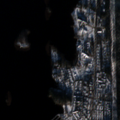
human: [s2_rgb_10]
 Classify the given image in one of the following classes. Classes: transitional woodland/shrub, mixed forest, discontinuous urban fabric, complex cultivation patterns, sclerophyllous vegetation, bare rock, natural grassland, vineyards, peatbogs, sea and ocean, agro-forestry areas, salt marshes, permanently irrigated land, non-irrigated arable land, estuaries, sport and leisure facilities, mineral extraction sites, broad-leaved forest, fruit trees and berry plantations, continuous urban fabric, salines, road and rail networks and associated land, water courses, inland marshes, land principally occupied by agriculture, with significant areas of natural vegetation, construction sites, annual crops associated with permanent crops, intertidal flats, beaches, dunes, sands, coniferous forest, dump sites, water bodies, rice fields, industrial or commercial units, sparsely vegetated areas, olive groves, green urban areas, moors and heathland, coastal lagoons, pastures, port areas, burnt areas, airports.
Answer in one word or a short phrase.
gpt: discontinuous urban fabric, coniferous forest, water bodies